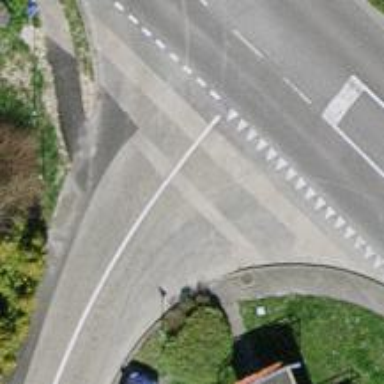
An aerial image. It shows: Service road with sidewalk alongside.